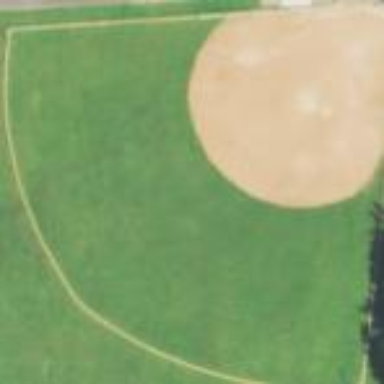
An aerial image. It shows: Baseball pitch for leisure and sports activities.